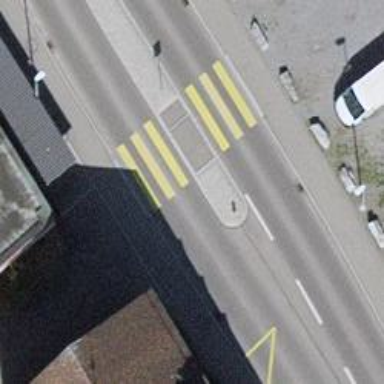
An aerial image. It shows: Uncontrolled zebra crossing with pedestrian island.